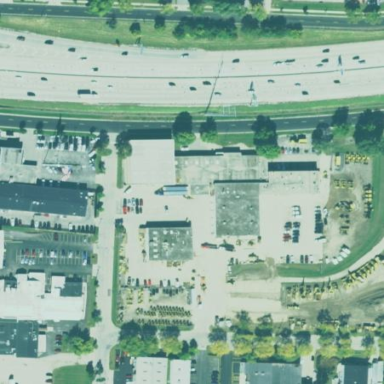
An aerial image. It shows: Trading shop located within building.